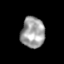
Tissue: skin
Cell type: Epithelial cells
Senescence score: 0.2425
Nuclear area (px): 712
Mean DAPI intensity: 160.295